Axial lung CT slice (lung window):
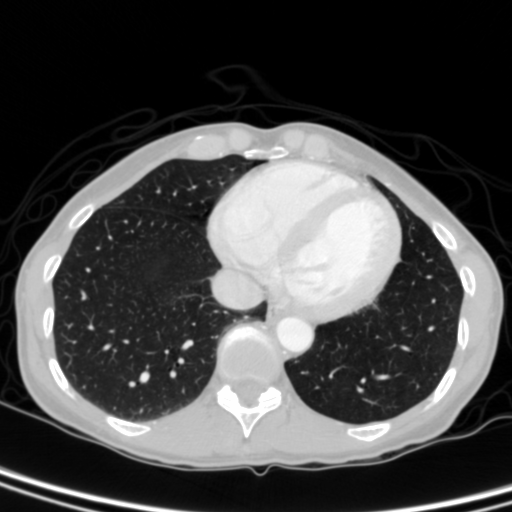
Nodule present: no